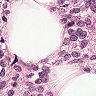
Metastatic tissue present: yes